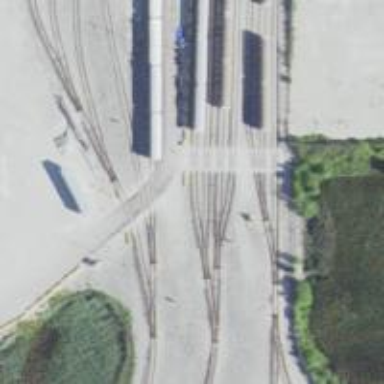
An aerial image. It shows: Yard area with electrified rail tracks.